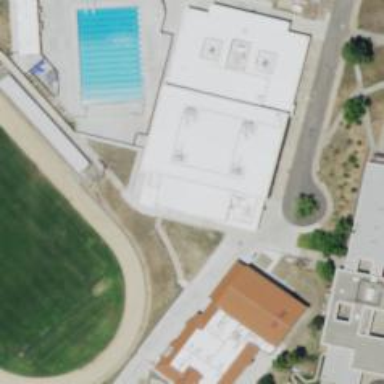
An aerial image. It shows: Fitness center building.